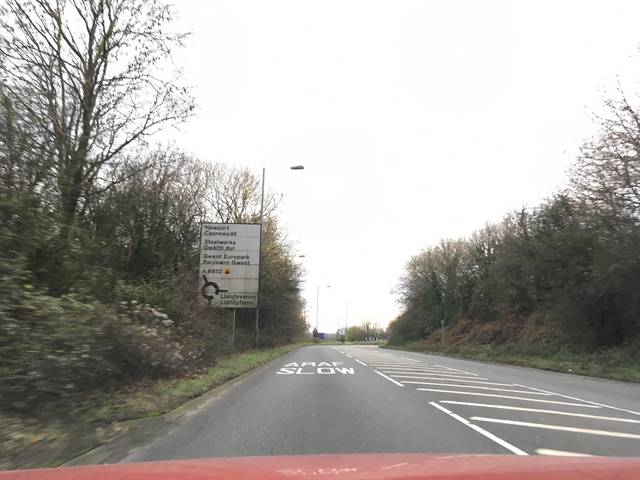
Region: United Kingdom
Coordinates: 51.582, -2.843